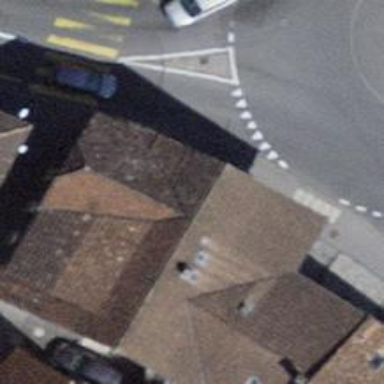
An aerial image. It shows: Restaurant.